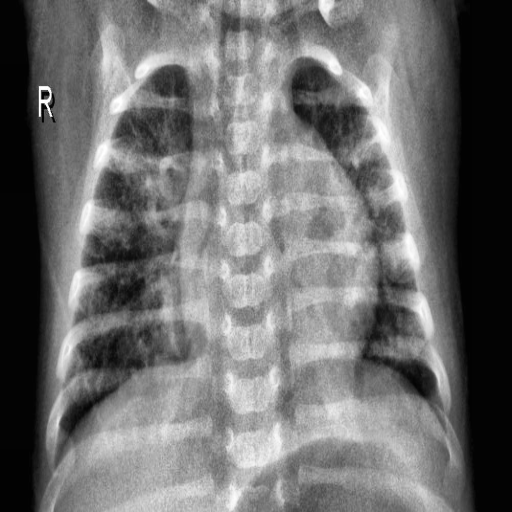
Finding: PNEUMONIA